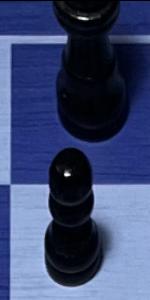
Label: Pawn_Black